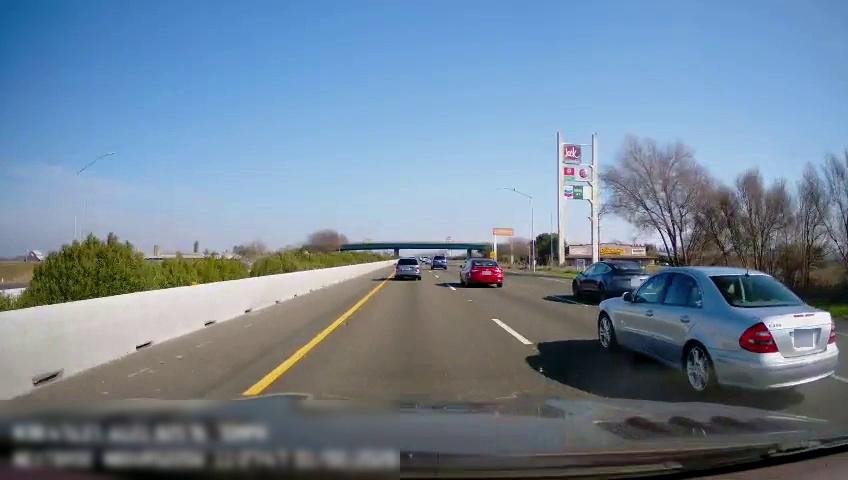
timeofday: Day
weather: Sunny
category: Drivable Space
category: Vehicles | SUV
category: Vehicles | Car
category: Vehicles | Car
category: Vehicles | SUV
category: Vehicles | Car
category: Lanes | Current Lane
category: Lanes | Current Lane
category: Lanes | Alternate Lane
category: Lanes | Alternate Lane